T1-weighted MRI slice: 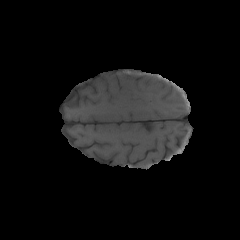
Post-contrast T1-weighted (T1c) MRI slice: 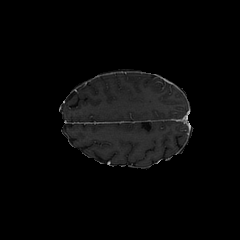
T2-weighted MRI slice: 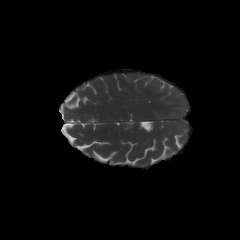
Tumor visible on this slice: no